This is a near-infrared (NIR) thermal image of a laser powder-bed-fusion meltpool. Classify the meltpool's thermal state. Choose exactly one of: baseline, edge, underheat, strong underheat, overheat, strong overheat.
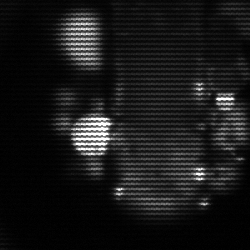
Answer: strong underheat